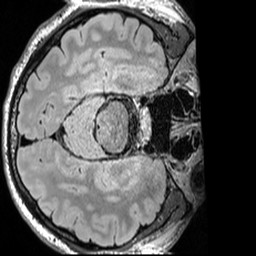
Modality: FLAIR
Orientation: axial
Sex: male